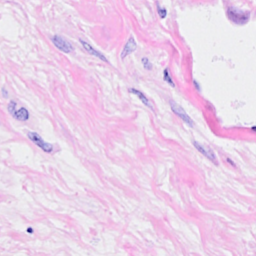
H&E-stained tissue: Breast